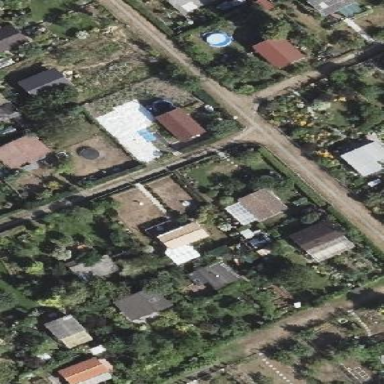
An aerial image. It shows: Plot within allotments.